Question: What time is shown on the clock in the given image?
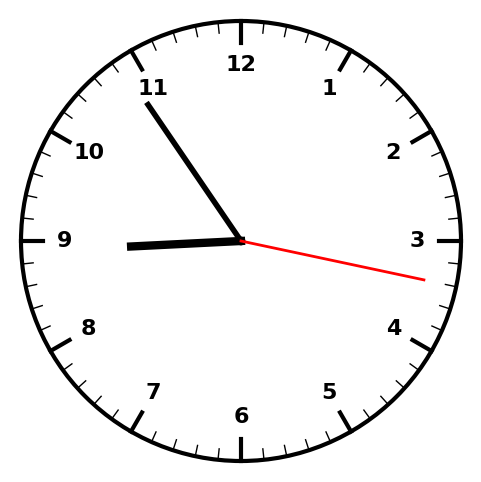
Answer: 08:54:17